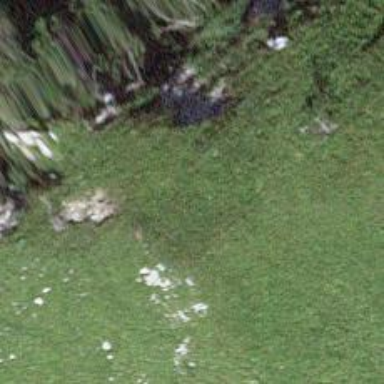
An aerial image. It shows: Evergreen tree with needle-leaved leaves.